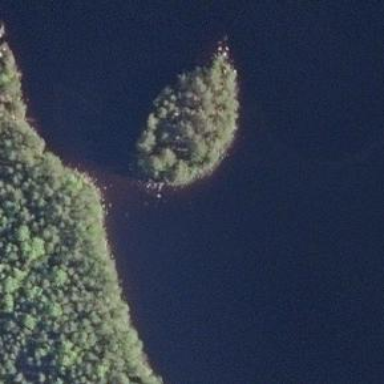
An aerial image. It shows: Islet surrounded by woodland.